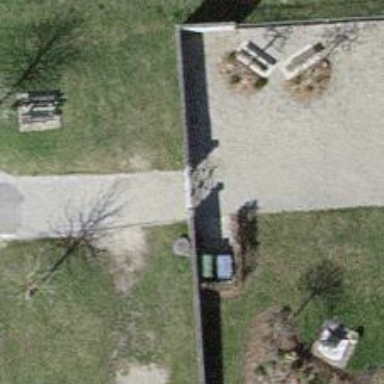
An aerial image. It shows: Gate.